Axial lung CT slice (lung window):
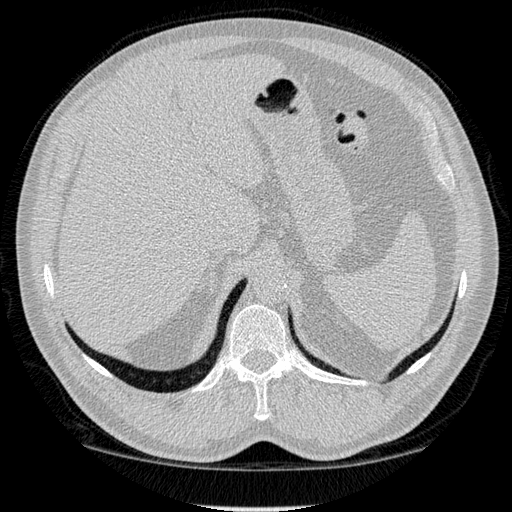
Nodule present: no